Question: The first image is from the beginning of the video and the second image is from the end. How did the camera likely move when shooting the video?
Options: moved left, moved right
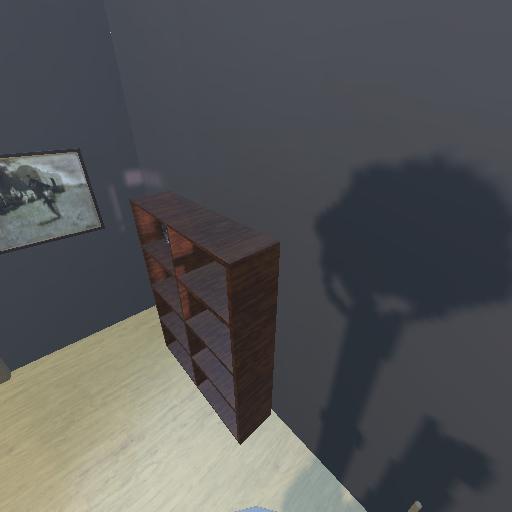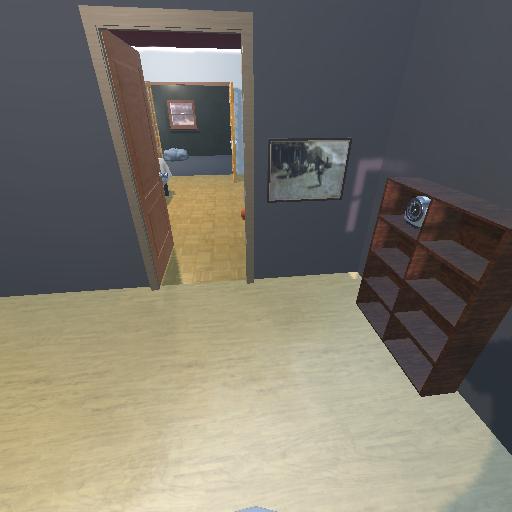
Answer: moved left